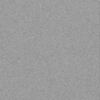
Label: dusty